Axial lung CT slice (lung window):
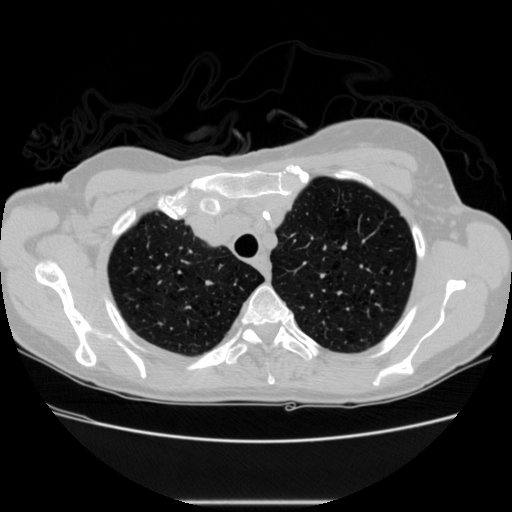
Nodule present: no